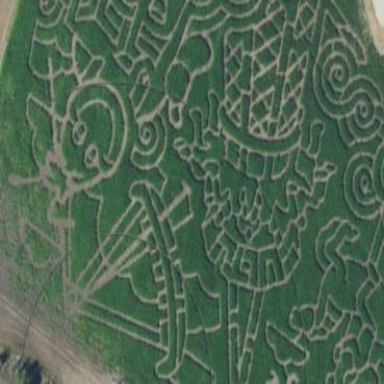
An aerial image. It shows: Maze attraction.